Interaction volume radius: 5 \u00c5
Interaction volume height: 30 \u00c5
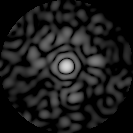
Disorder parameter: 0.8299